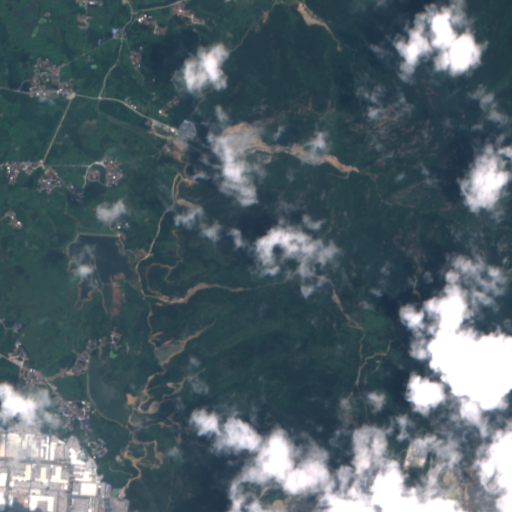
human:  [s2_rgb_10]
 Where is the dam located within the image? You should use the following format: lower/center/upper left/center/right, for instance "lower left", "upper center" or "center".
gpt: The dam is located in the lower left of the image.
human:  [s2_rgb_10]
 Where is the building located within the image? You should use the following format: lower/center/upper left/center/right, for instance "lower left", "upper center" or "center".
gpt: There is no building in the image.